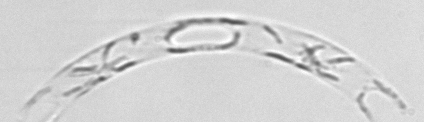
Label: Eucampia